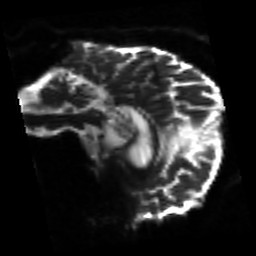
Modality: sbref
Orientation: sagittal
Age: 42
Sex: male
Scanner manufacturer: siemens
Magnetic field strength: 3 T
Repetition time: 4.5 s
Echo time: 0.103 s